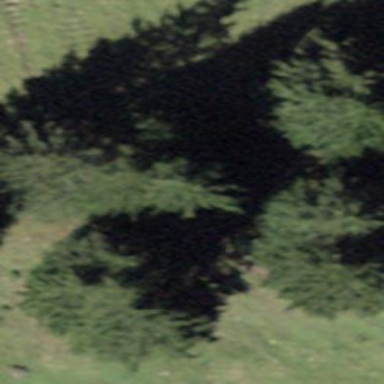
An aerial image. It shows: Forest area.